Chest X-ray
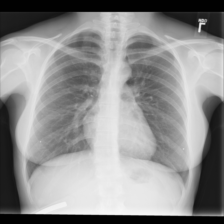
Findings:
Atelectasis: negative
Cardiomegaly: negative
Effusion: negative
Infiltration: negative
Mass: negative
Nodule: negative
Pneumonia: negative
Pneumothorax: negative
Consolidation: negative
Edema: negative
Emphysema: negative
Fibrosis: negative
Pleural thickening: negative
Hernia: negative